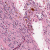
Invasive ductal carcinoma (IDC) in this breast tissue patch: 0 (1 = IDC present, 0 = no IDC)